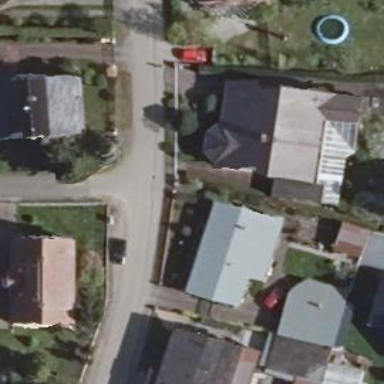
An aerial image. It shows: Residential road.